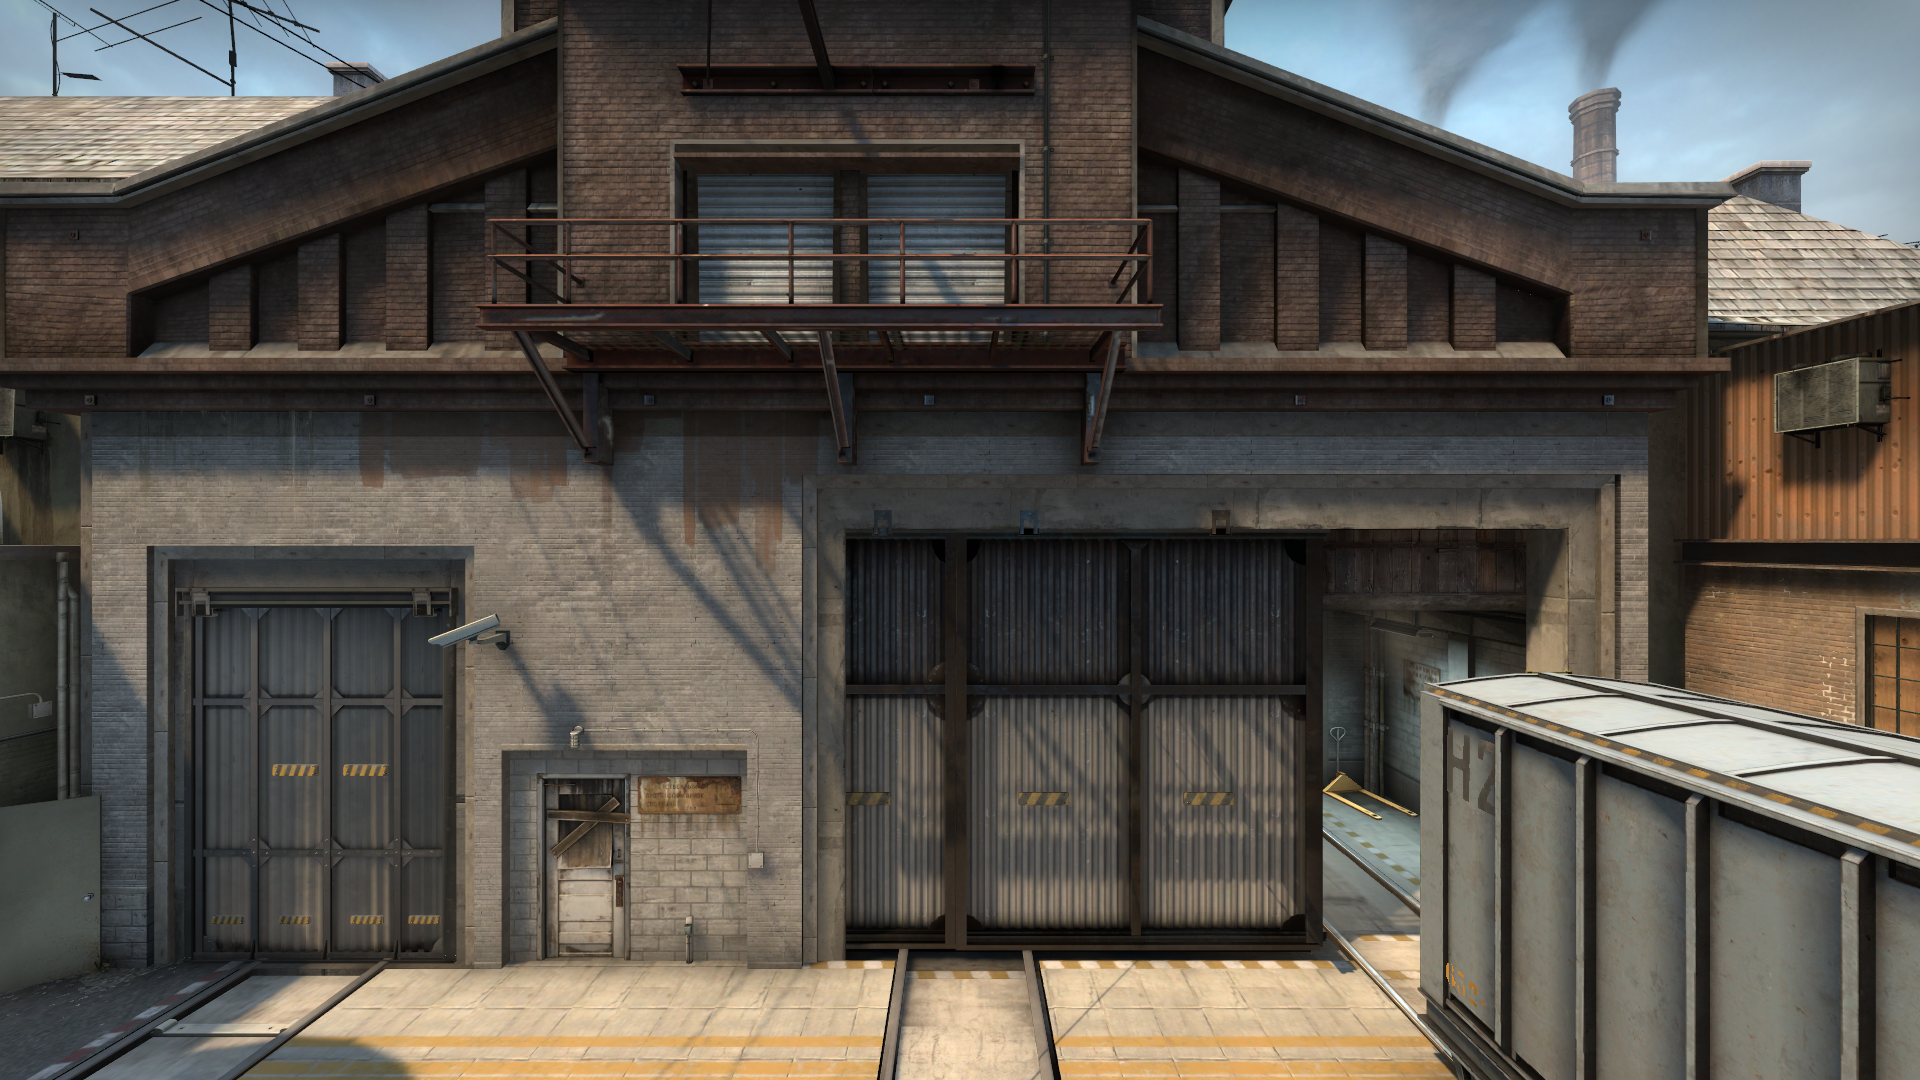
Map: de_train